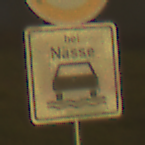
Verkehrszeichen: BeiNaesse
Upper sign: Geschwindigkeit60
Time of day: SunriseSunset
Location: Outdoor (Nature)
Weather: Clear
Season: NotSpecified
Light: Natural